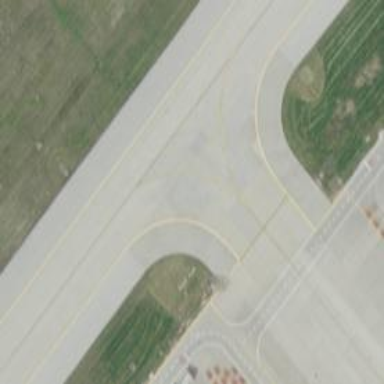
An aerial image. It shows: View of taxiway at the airport.